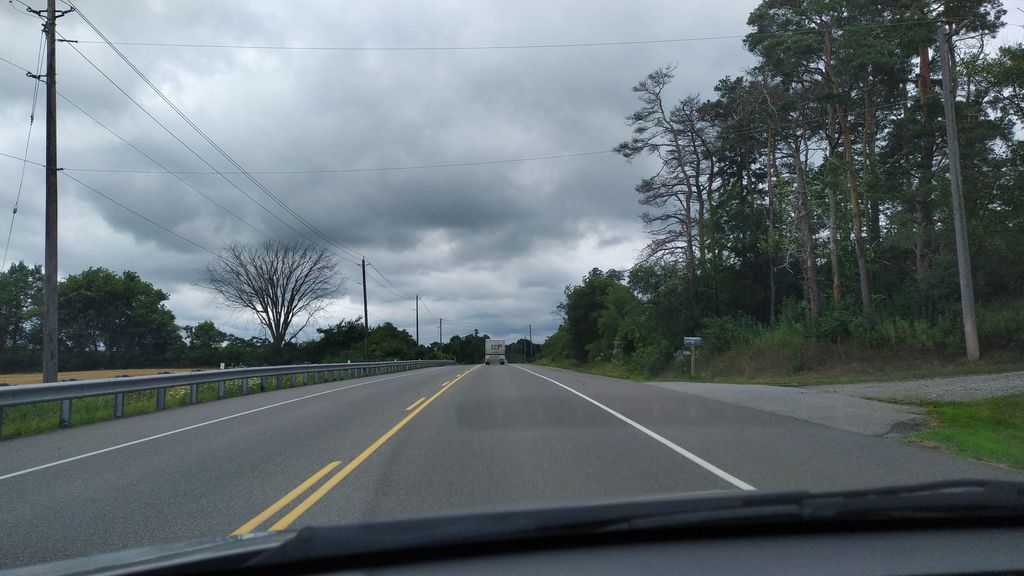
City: kitchener-waterloo